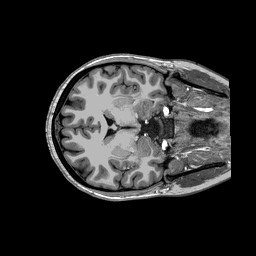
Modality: T1w
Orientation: axial
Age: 23
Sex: female